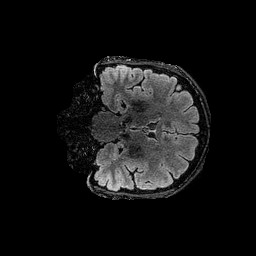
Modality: FLAIR
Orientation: coronal
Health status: ill
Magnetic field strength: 3 T